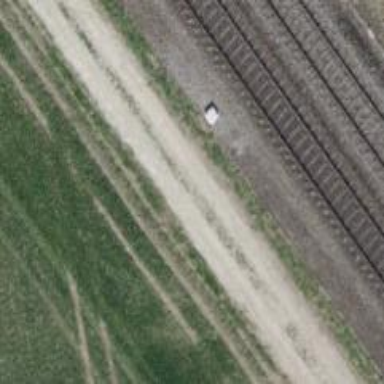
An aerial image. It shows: Track with grade 5 tracktype.